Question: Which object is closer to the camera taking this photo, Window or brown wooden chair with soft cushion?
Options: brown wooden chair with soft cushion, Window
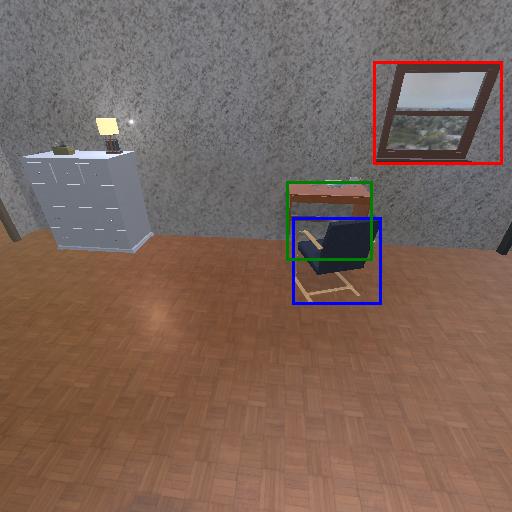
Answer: brown wooden chair with soft cushion